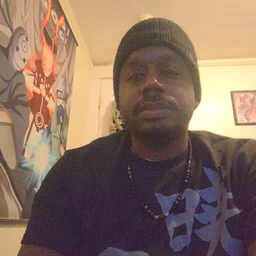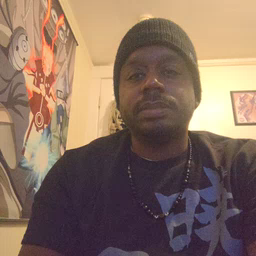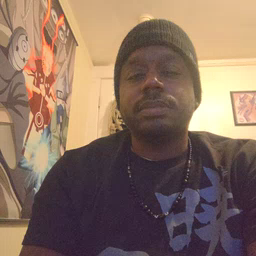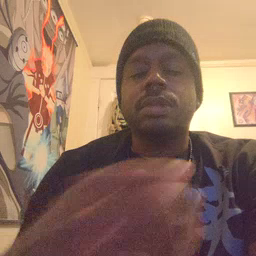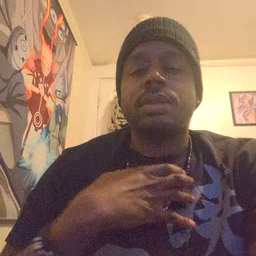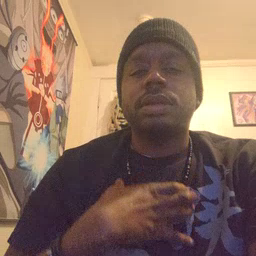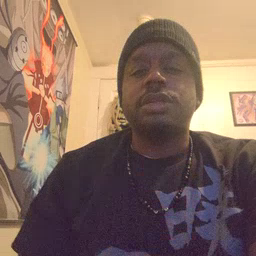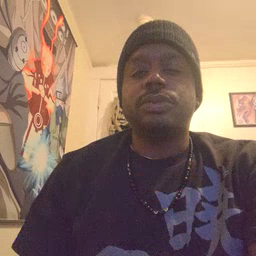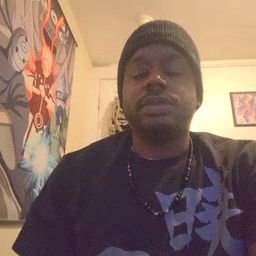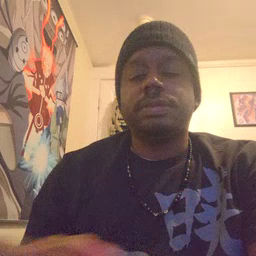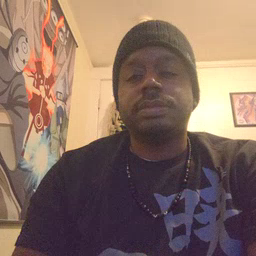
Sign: hungry